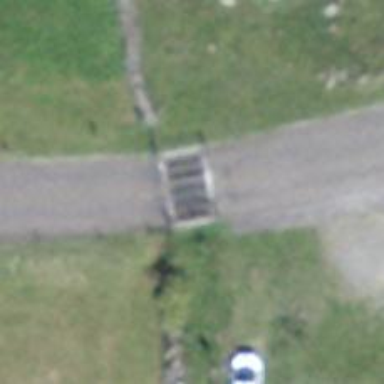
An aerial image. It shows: Cattle grid barrier.